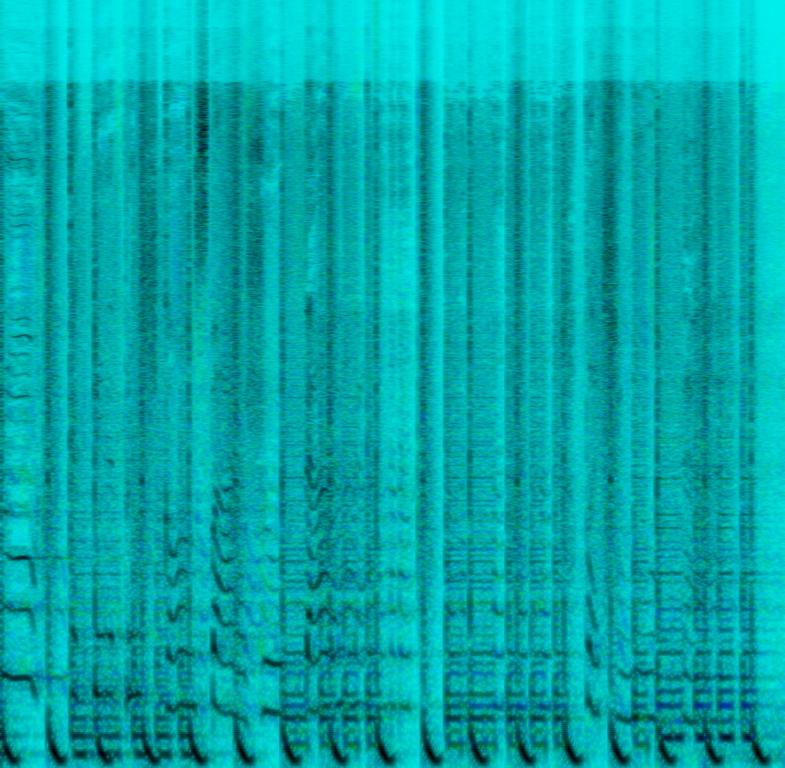
This dance song features a female voice singing the main melody. This is accompanied by programmed percussion playing a bass driven beat in common time. A synth plays chords in the background. The bass plays the root notes of the chords. There is a whistling sound played on a synth at the beginning of the song. This song has a happy tone. This song can be played in a club.